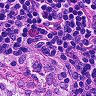
Metastatic tissue present: no